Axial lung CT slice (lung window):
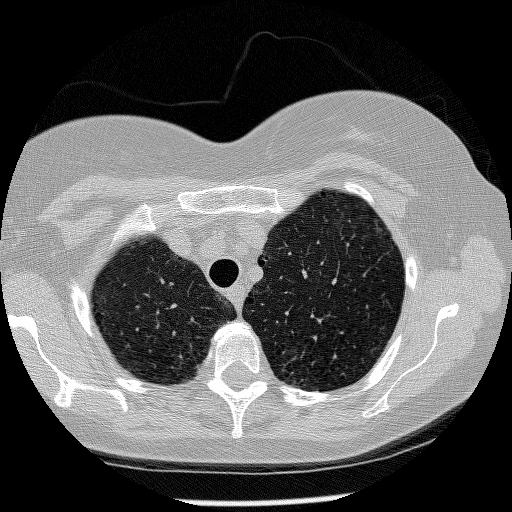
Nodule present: no